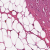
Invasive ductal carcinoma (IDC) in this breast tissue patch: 0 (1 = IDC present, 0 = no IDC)